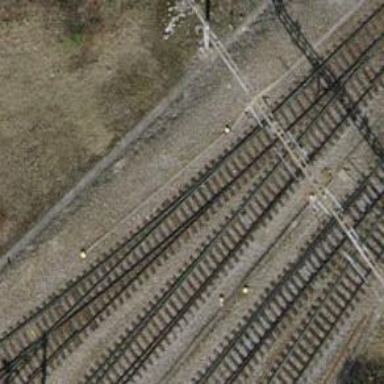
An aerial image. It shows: Railway yard with single rail track. The electrified track has contact line for power supply.